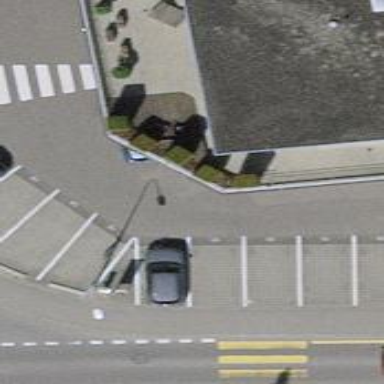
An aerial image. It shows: Charging station.